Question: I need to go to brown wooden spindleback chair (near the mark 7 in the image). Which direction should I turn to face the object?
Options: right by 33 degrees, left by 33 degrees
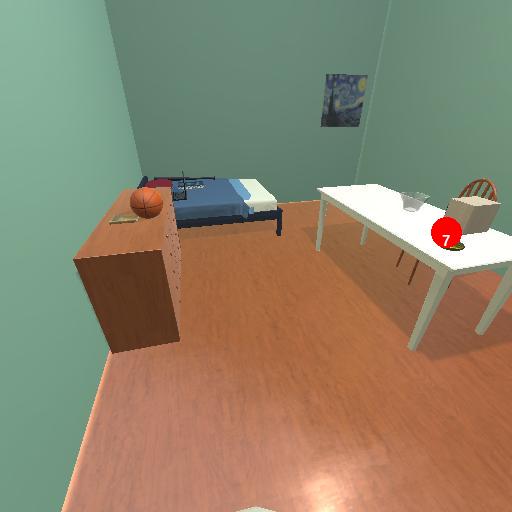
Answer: right by 33 degrees